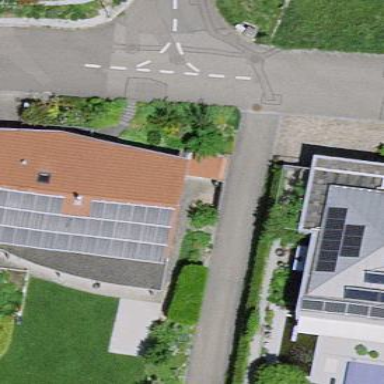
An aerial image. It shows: Residential building.